Field crop: maize
Growth stage: 2
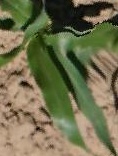
Species: maize